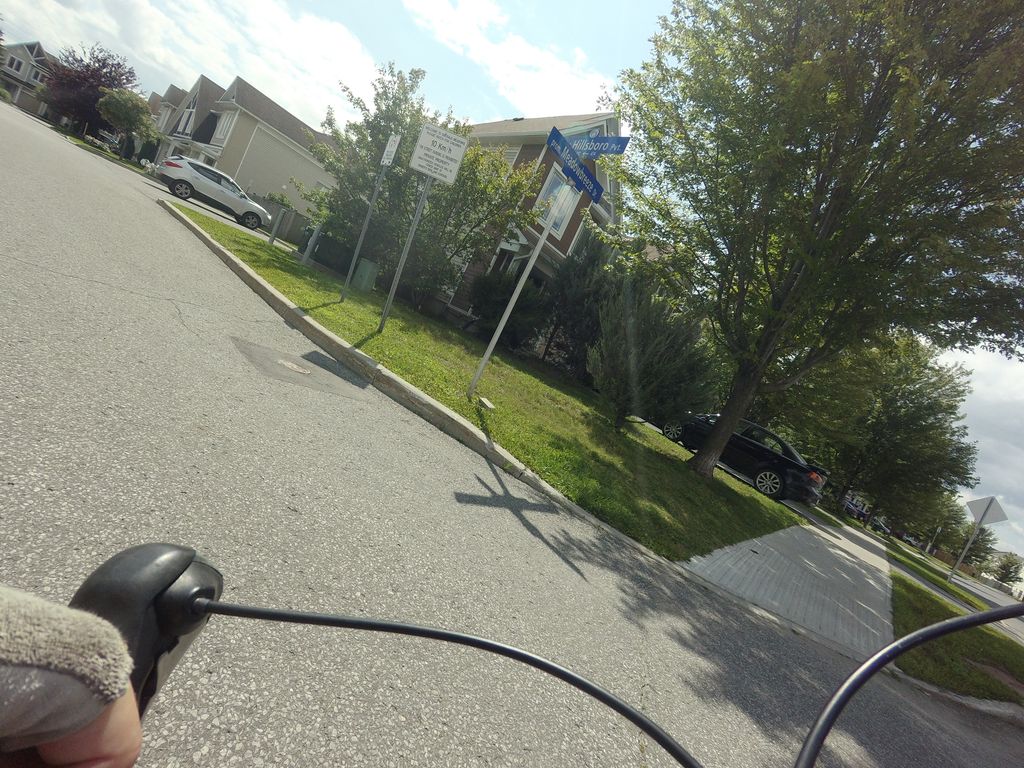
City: ottawa-gatineau